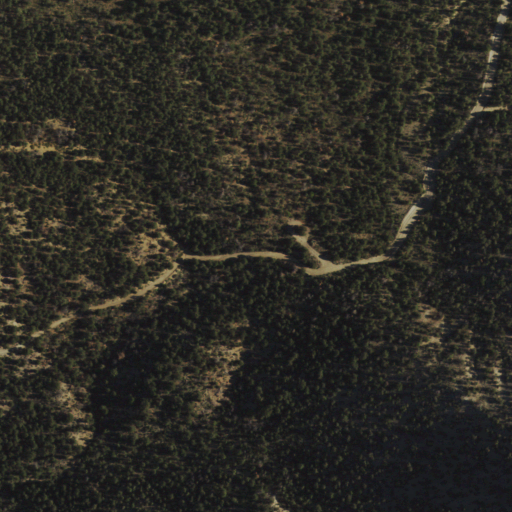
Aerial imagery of gap in Nevada named Cherry Creek Summit containing only evergreen forest